Question: I am trying to run emulator on my android studio 8.14. When I click run it says it is already running. Any help would be appreciated.
> AVD api21 is already running.If that is not the case, delete the files at /home/sayem/.android/avd/api21.avd/*.lock and try again

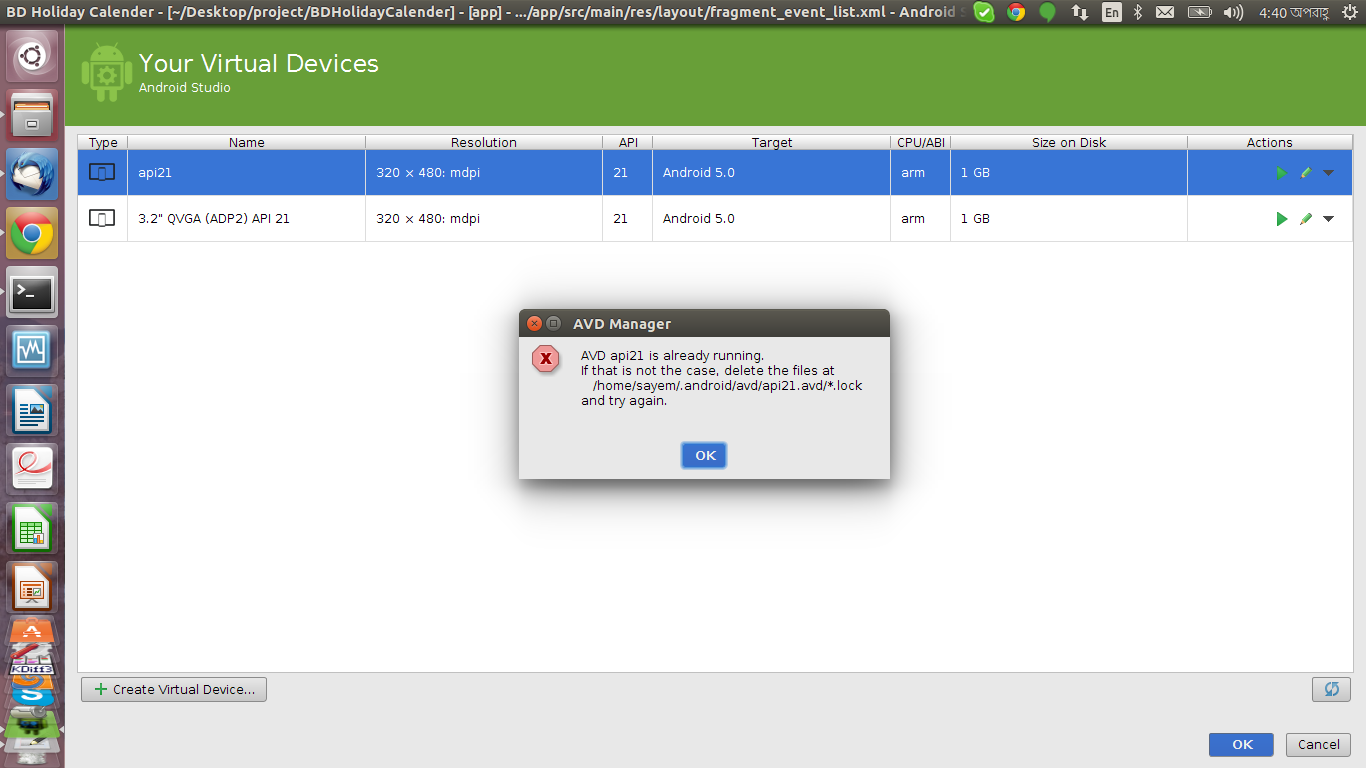
Answer: You don't have to completely delete the emulator when this happens. The files to delete should have a ".lock" extension:

You don't need to touch the configuration files.
You can easily find the files location by clicking on the arrow under the Actions tab (in the ADB manager), and selecting "Show on Disk".